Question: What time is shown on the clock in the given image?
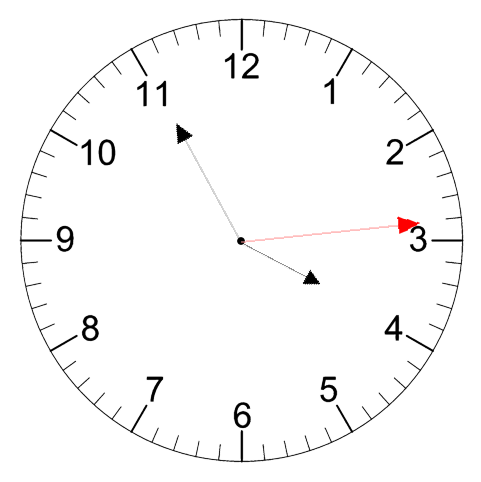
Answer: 03:55:14